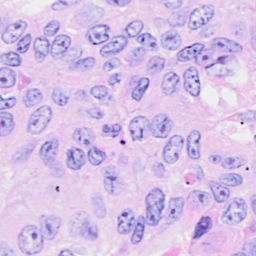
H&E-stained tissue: Breast